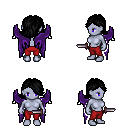
a pixel art fantasy rpg character, female body template, dark elf, purple skin, purple wings, red pants, black swoop hairstyle, dagger, four views (front, back, left, right), 2x2 character sprite sheet, small pixel art, hard edges, no anti-aliasing